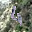
Label: 4